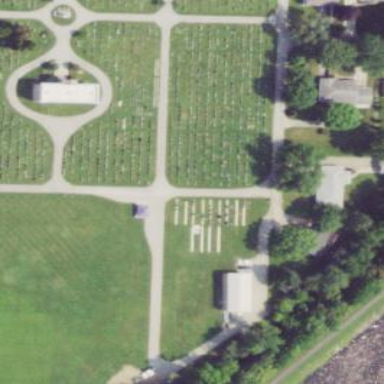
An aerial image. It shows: Cemetery.